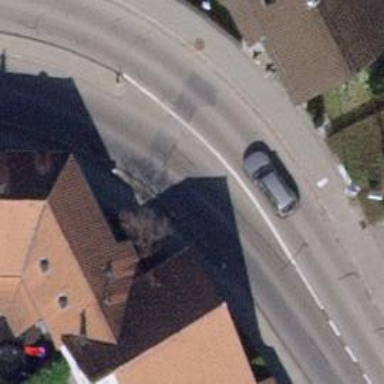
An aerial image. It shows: Tertiary road with asphalt surface.